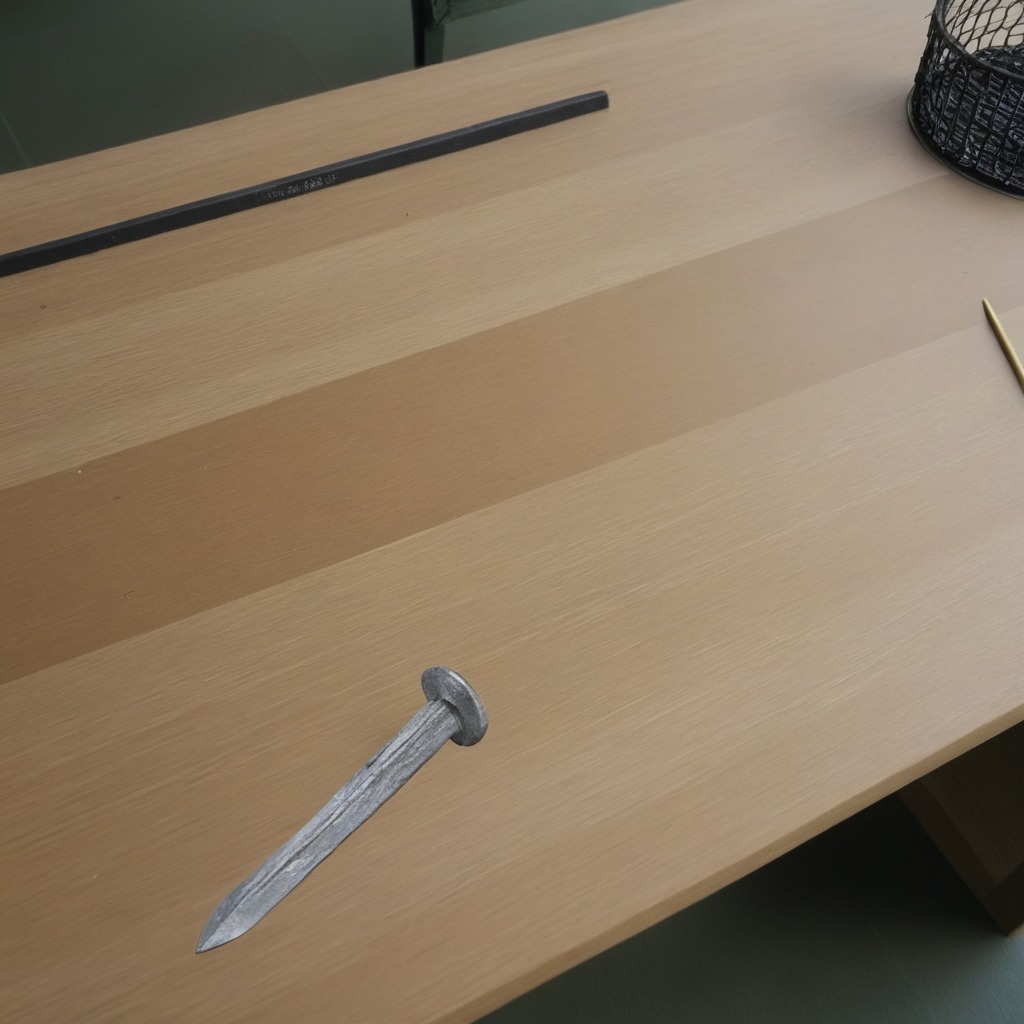
An iron nail is lying on the workbench.